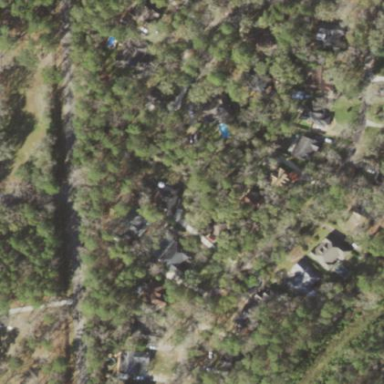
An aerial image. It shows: Residential area composed of single-family homes.